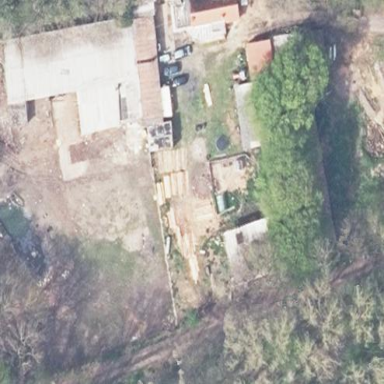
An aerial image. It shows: Farmyard area.